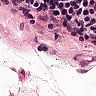
Metastatic tissue present: no